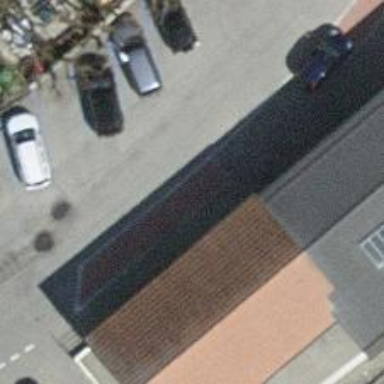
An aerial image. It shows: Paved parking area.